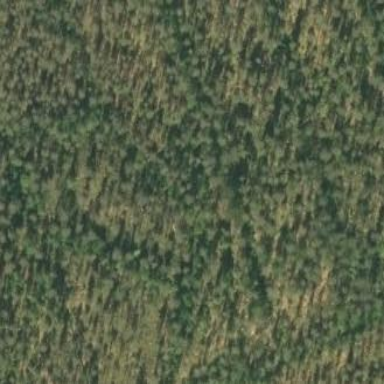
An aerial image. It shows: Woodland with needle-leaved trees.